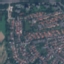
Land use / land cover: Residential